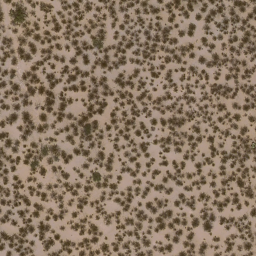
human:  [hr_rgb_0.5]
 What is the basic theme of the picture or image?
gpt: chaparral